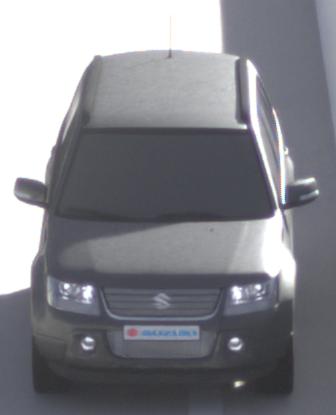
Make: Suzuki
Model: Grand Vitara
Detailed model: Gen. 1 JT
Model produced from: 2009
Model produced until: 2012
Doors: 5
Color: gray
Road condition: dry road
Daytime: morning or afternoon
Contrast: high contrast